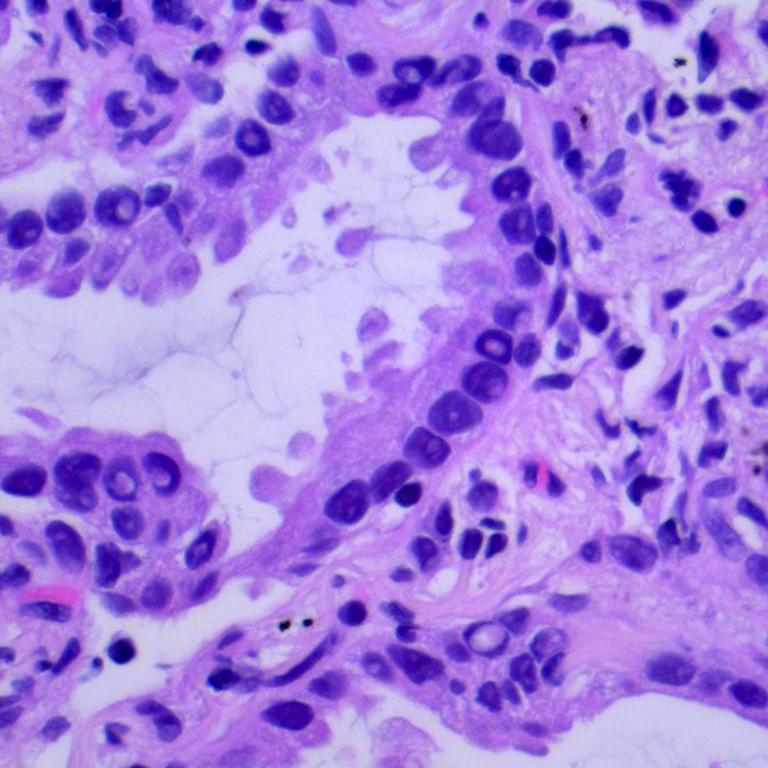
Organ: lung
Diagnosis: adenocarcinomas